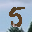
Label: 5